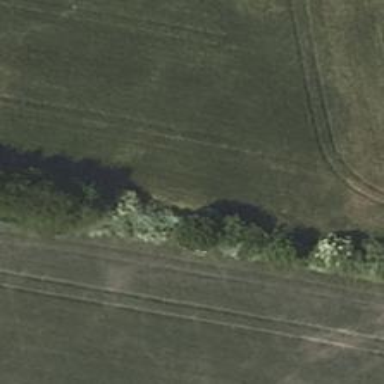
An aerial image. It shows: Row of deciduous broadleaved trees.